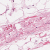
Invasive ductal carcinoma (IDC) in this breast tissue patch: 0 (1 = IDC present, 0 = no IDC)